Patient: sex M, age 44
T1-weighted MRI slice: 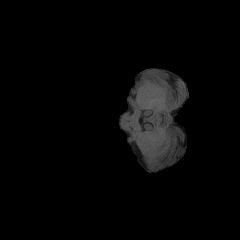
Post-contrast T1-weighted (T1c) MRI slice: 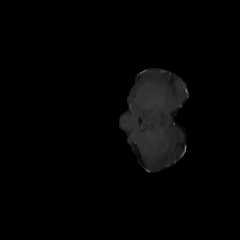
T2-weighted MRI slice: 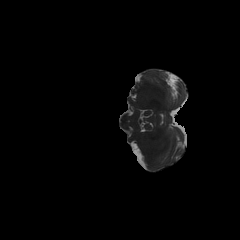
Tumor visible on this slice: no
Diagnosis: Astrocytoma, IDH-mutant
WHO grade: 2